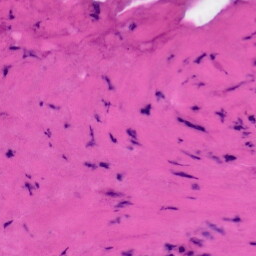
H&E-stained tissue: Tonsil